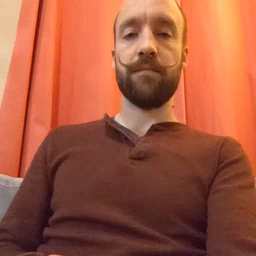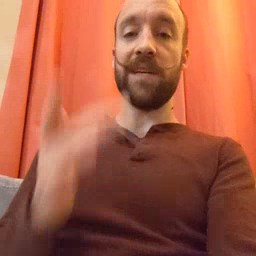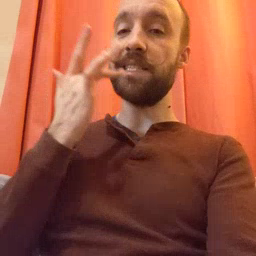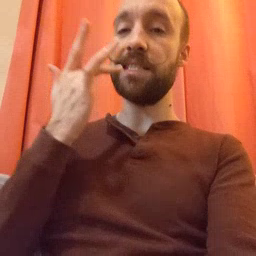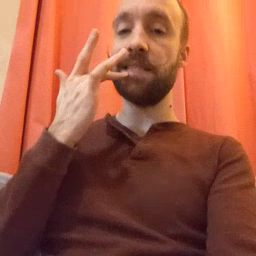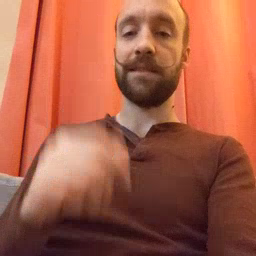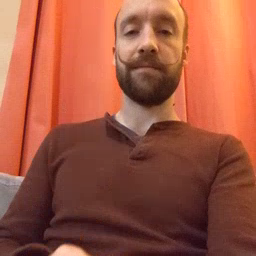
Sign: taste